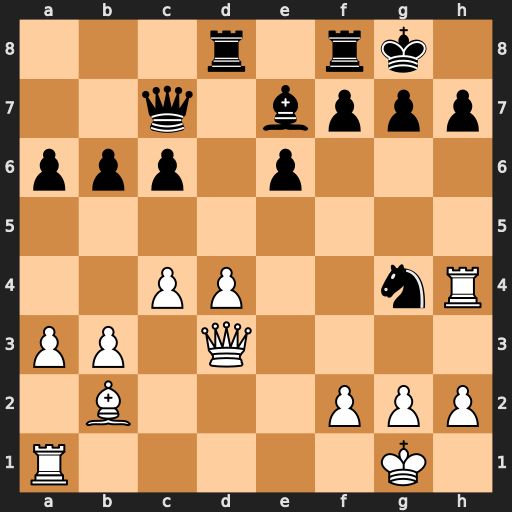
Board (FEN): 3r1rk1/2q1bppp/ppp1p3/8/2PP2nR/PP1Q4/1B3PPP/R5K1
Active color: w
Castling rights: -
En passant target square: -
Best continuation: Qxh7#